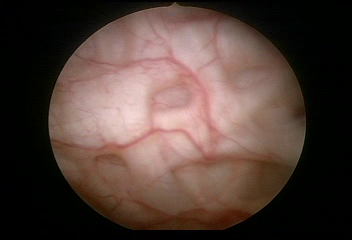
Modality: WLC
Class: Normal mucosa
Bladder cancer association: No